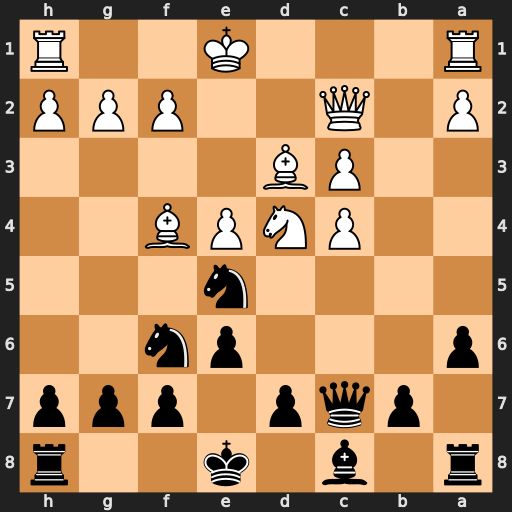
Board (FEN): r1b1k2r/1pqp1ppp/p3pn2/4n3/2PNPB2/2PB4/P1Q2PPP/R3K2R
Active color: b
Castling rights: KQkq
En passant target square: -
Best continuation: Nxd3+ Qxd3 Qxf4